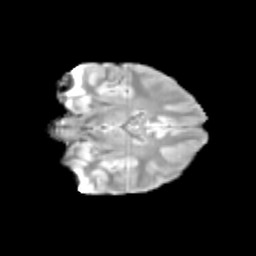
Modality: T2w
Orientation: coronal
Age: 11
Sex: male
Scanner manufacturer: siemens
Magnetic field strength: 3 T
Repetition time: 3.8 s
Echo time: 0.07 s